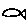
Label: fish